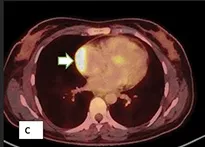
Axial PET-CT (C) shows pathological metabolic activity in the known mass in the right atrium (arrow) extending along the pericardium with intensely increased FDG uptake.
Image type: radiology (pet)